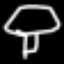
Label: mushroom